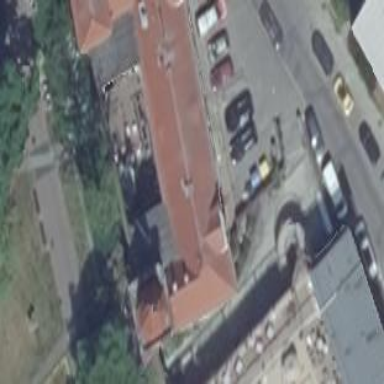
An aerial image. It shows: Building with concrete roofing.